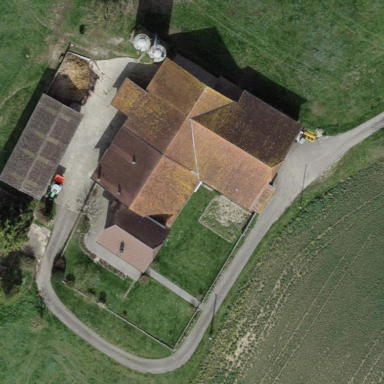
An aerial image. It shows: Farmyard area.